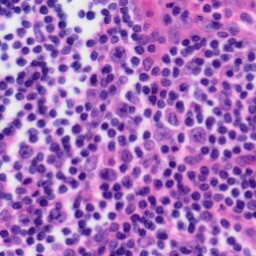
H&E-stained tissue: Tonsil